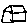
Label: house